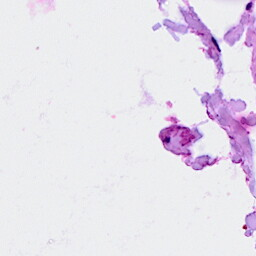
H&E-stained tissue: Breast